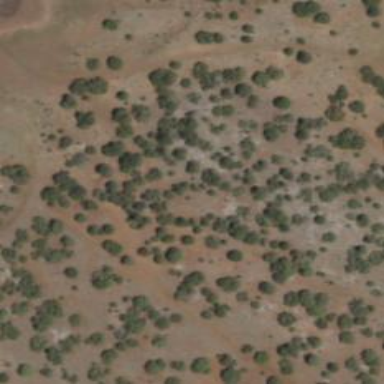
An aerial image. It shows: Area covered in scrub vegetation.